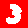
Digit: 3